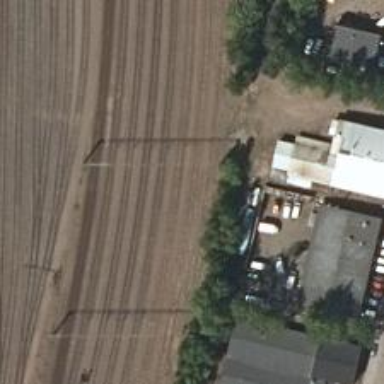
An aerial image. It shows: Railway yard used for servicing trains.